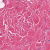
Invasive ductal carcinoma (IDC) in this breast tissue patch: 0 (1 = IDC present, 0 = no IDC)